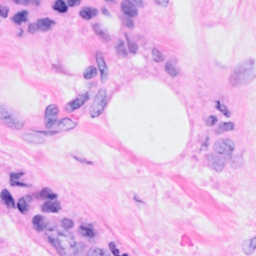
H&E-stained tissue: Breast